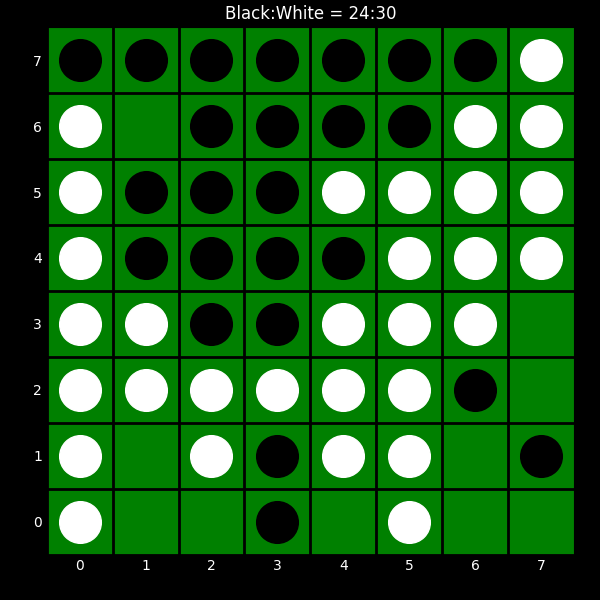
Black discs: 24
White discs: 30